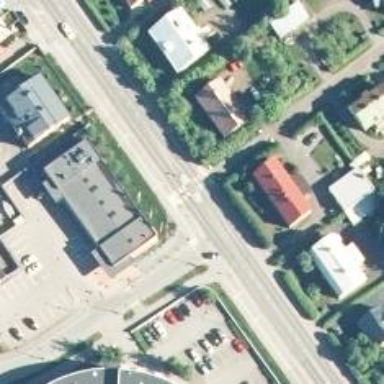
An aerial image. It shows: Footway with zebra crossing.